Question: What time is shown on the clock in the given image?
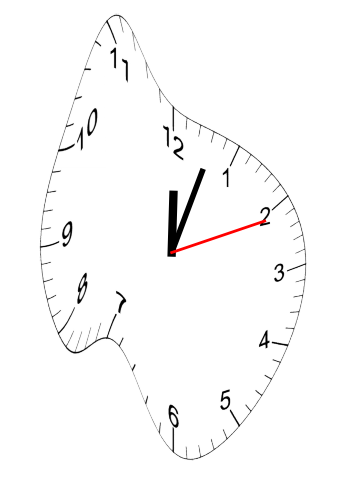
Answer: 12:03:11